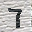
Label: 7